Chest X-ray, PA view. Patient: 38 years old, sex F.
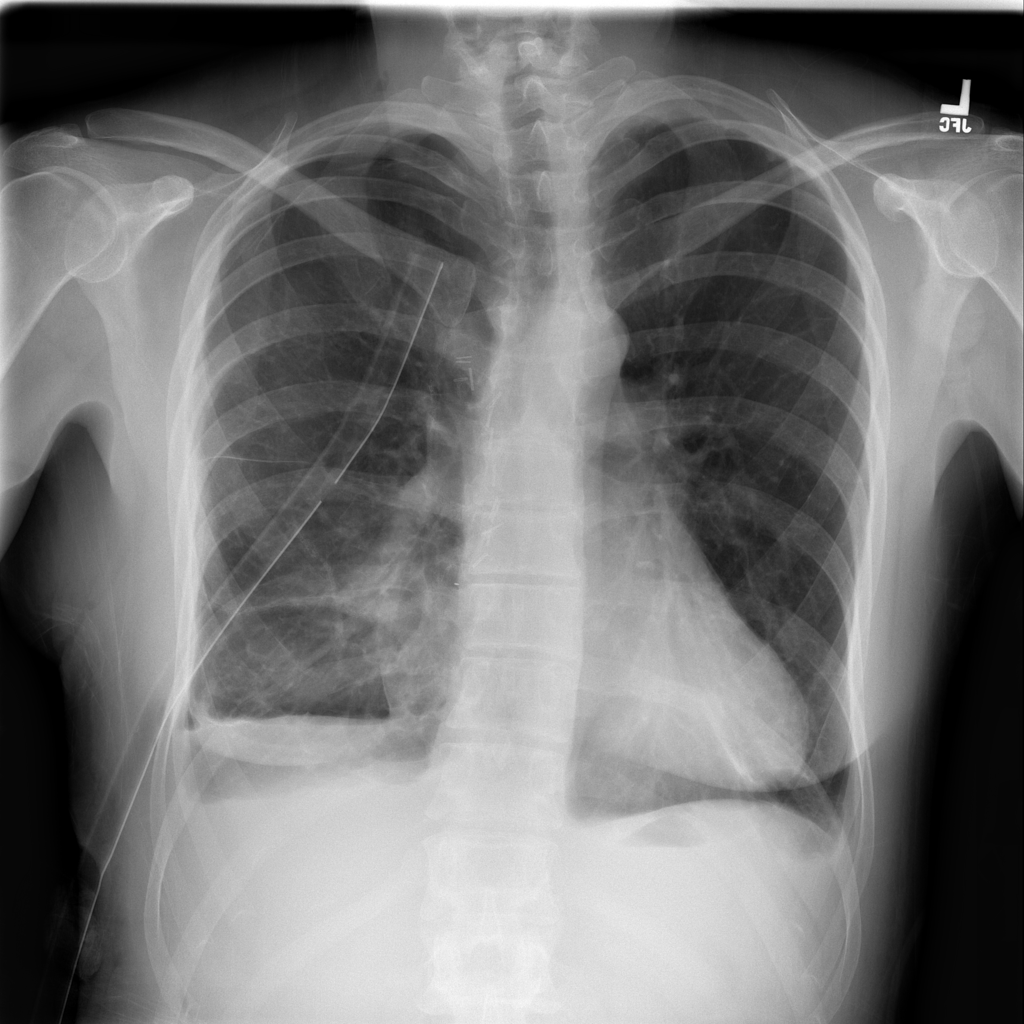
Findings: Pneumothorax